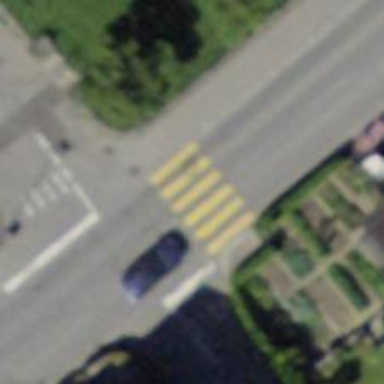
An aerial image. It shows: Uncontrolled zebra crossing on the road.